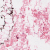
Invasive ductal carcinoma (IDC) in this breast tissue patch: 0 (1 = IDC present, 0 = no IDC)